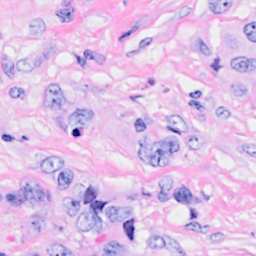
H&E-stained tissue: Breast